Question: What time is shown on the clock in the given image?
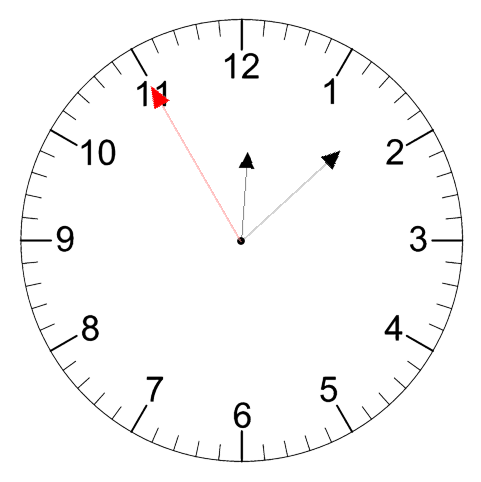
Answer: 12:07:55